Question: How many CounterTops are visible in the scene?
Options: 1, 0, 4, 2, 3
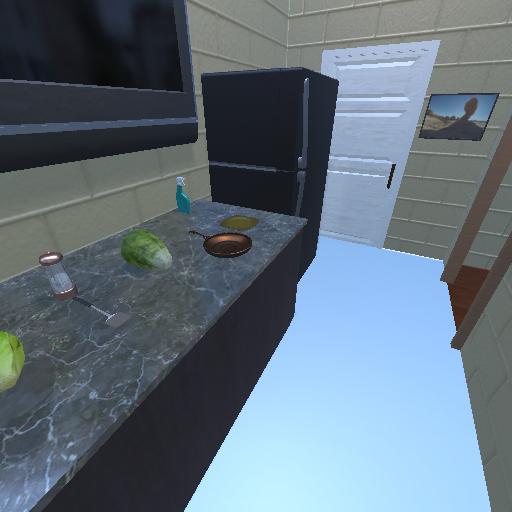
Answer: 1